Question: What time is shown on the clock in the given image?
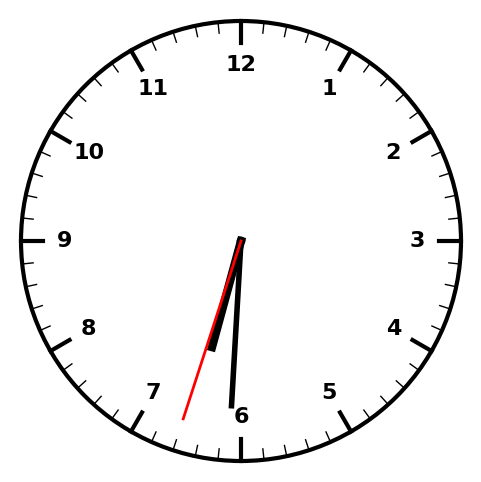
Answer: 06:30:33